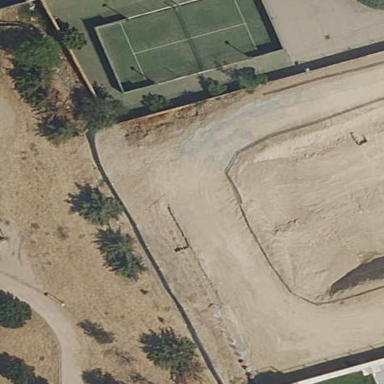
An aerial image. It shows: Swimming pool located in leisure land.